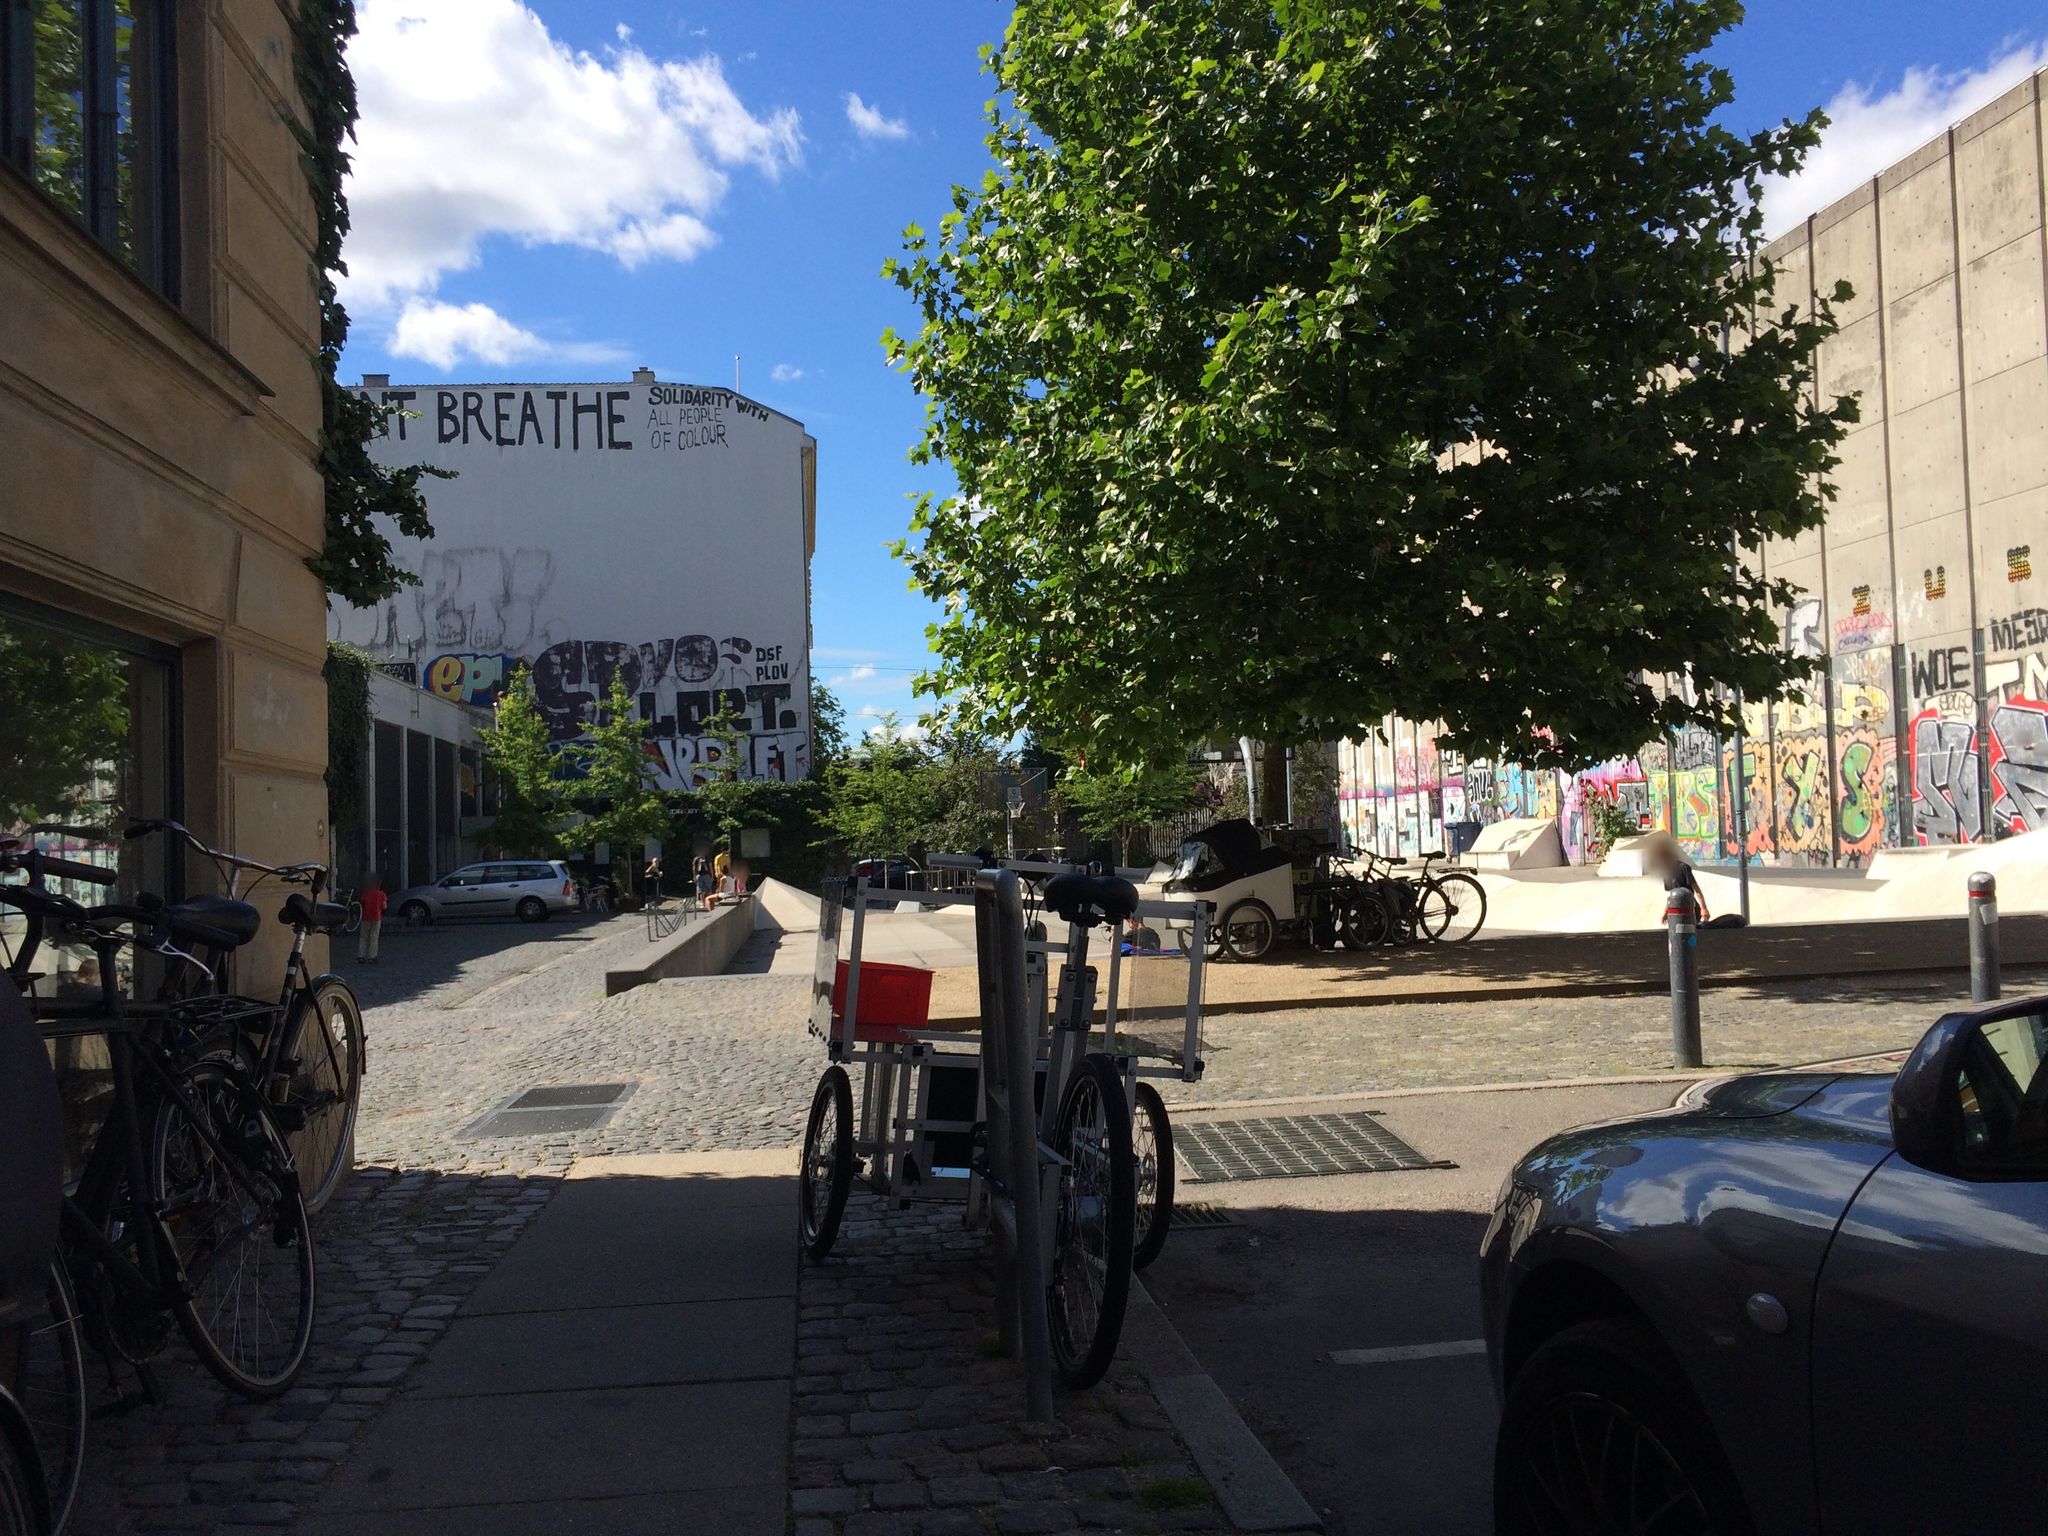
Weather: clear
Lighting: day
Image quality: good
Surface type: walking surface
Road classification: service, footway, residential
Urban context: urban centre
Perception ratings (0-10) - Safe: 4.3, Lively: 9.33, Beautiful: 4.81, Boring: 5.31, Depressing: 2.21, Wealthy: 6.01